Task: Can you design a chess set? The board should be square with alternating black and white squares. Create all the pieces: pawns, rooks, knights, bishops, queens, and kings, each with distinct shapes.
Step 3782:
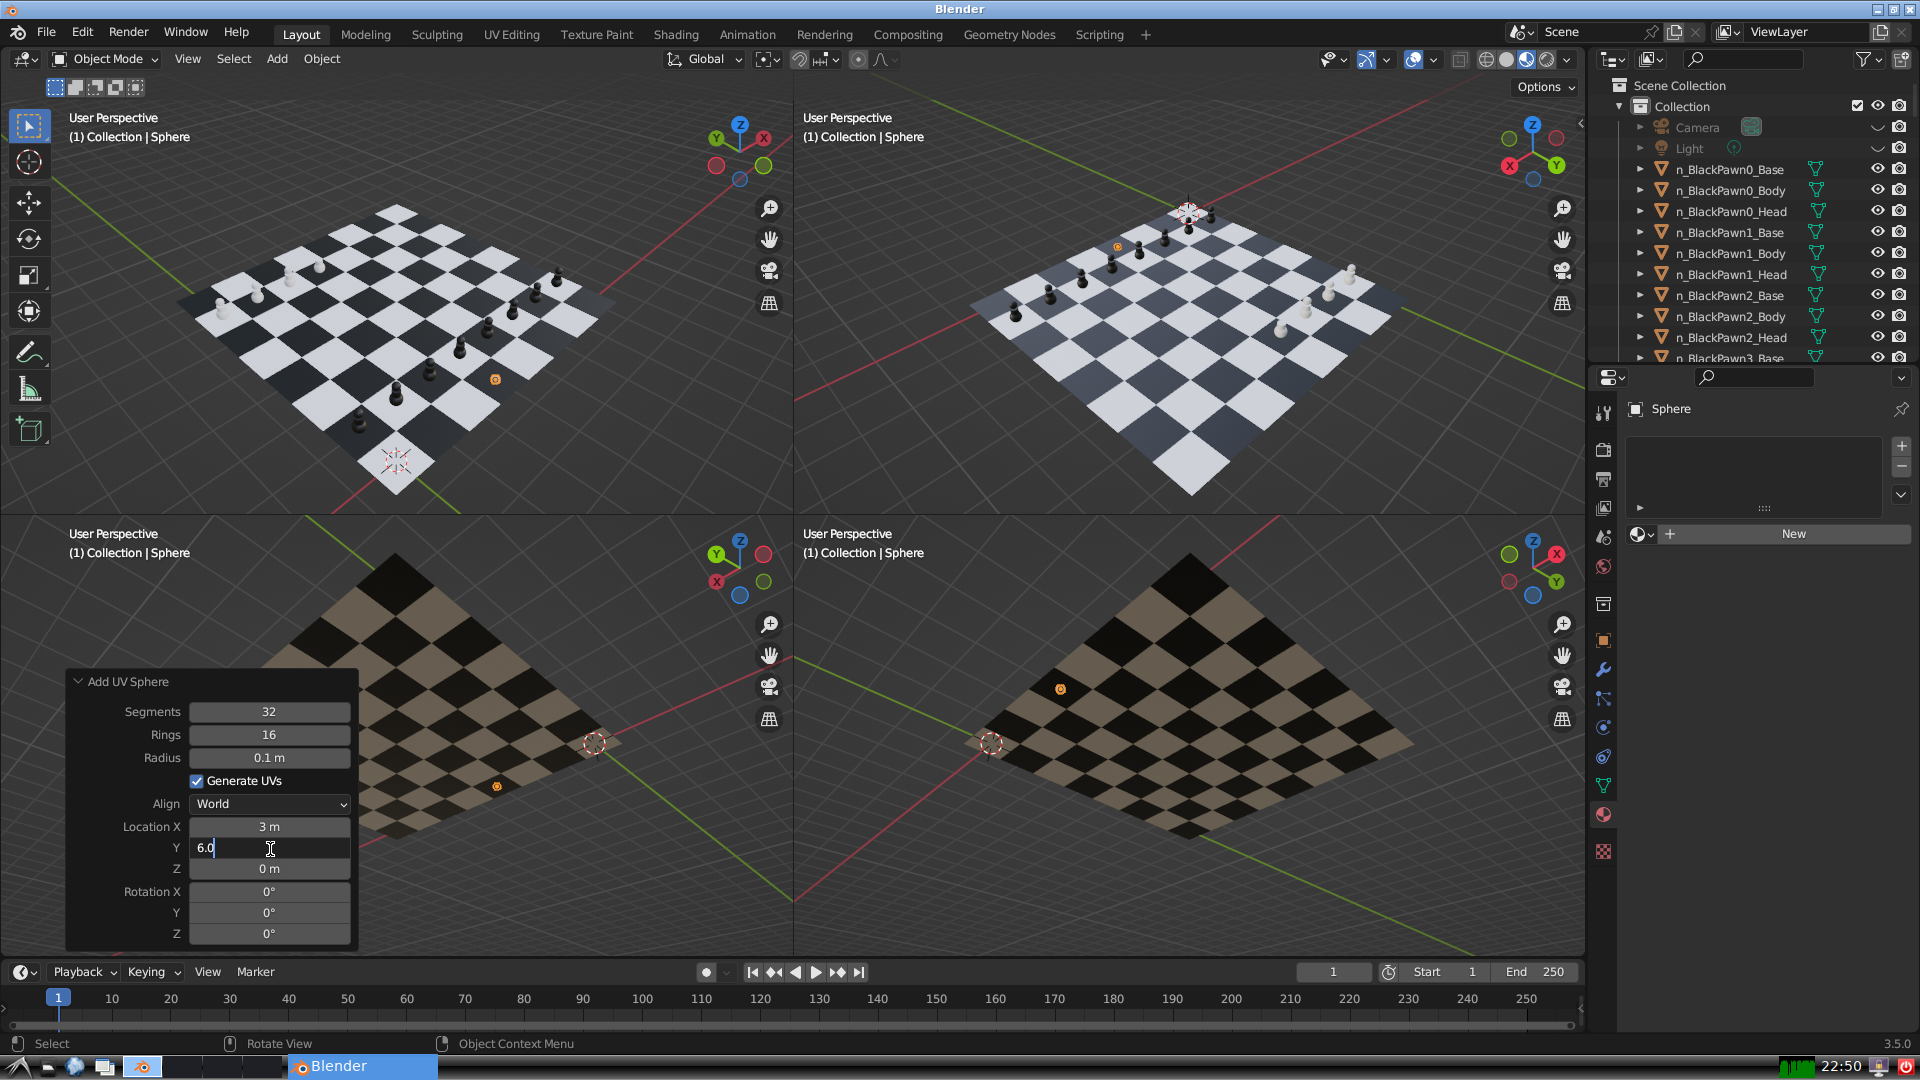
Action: {"key_press": ['Return']}